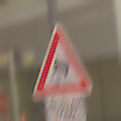
Verkehrszeichen: SchleuderOderRutschgefahr
Zusatzzeichen unten: HinweiseAufGefahrenDurchVerbaleAngabe4
Umgebung: Outdoor, Urban
Tageszeit: SunriseSunset
Wetter: PartlyCloudy
Licht: Artificial
Jahreszeit: NotSpecified
Kontrast: HighContrast